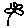
Label: flower